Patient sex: M
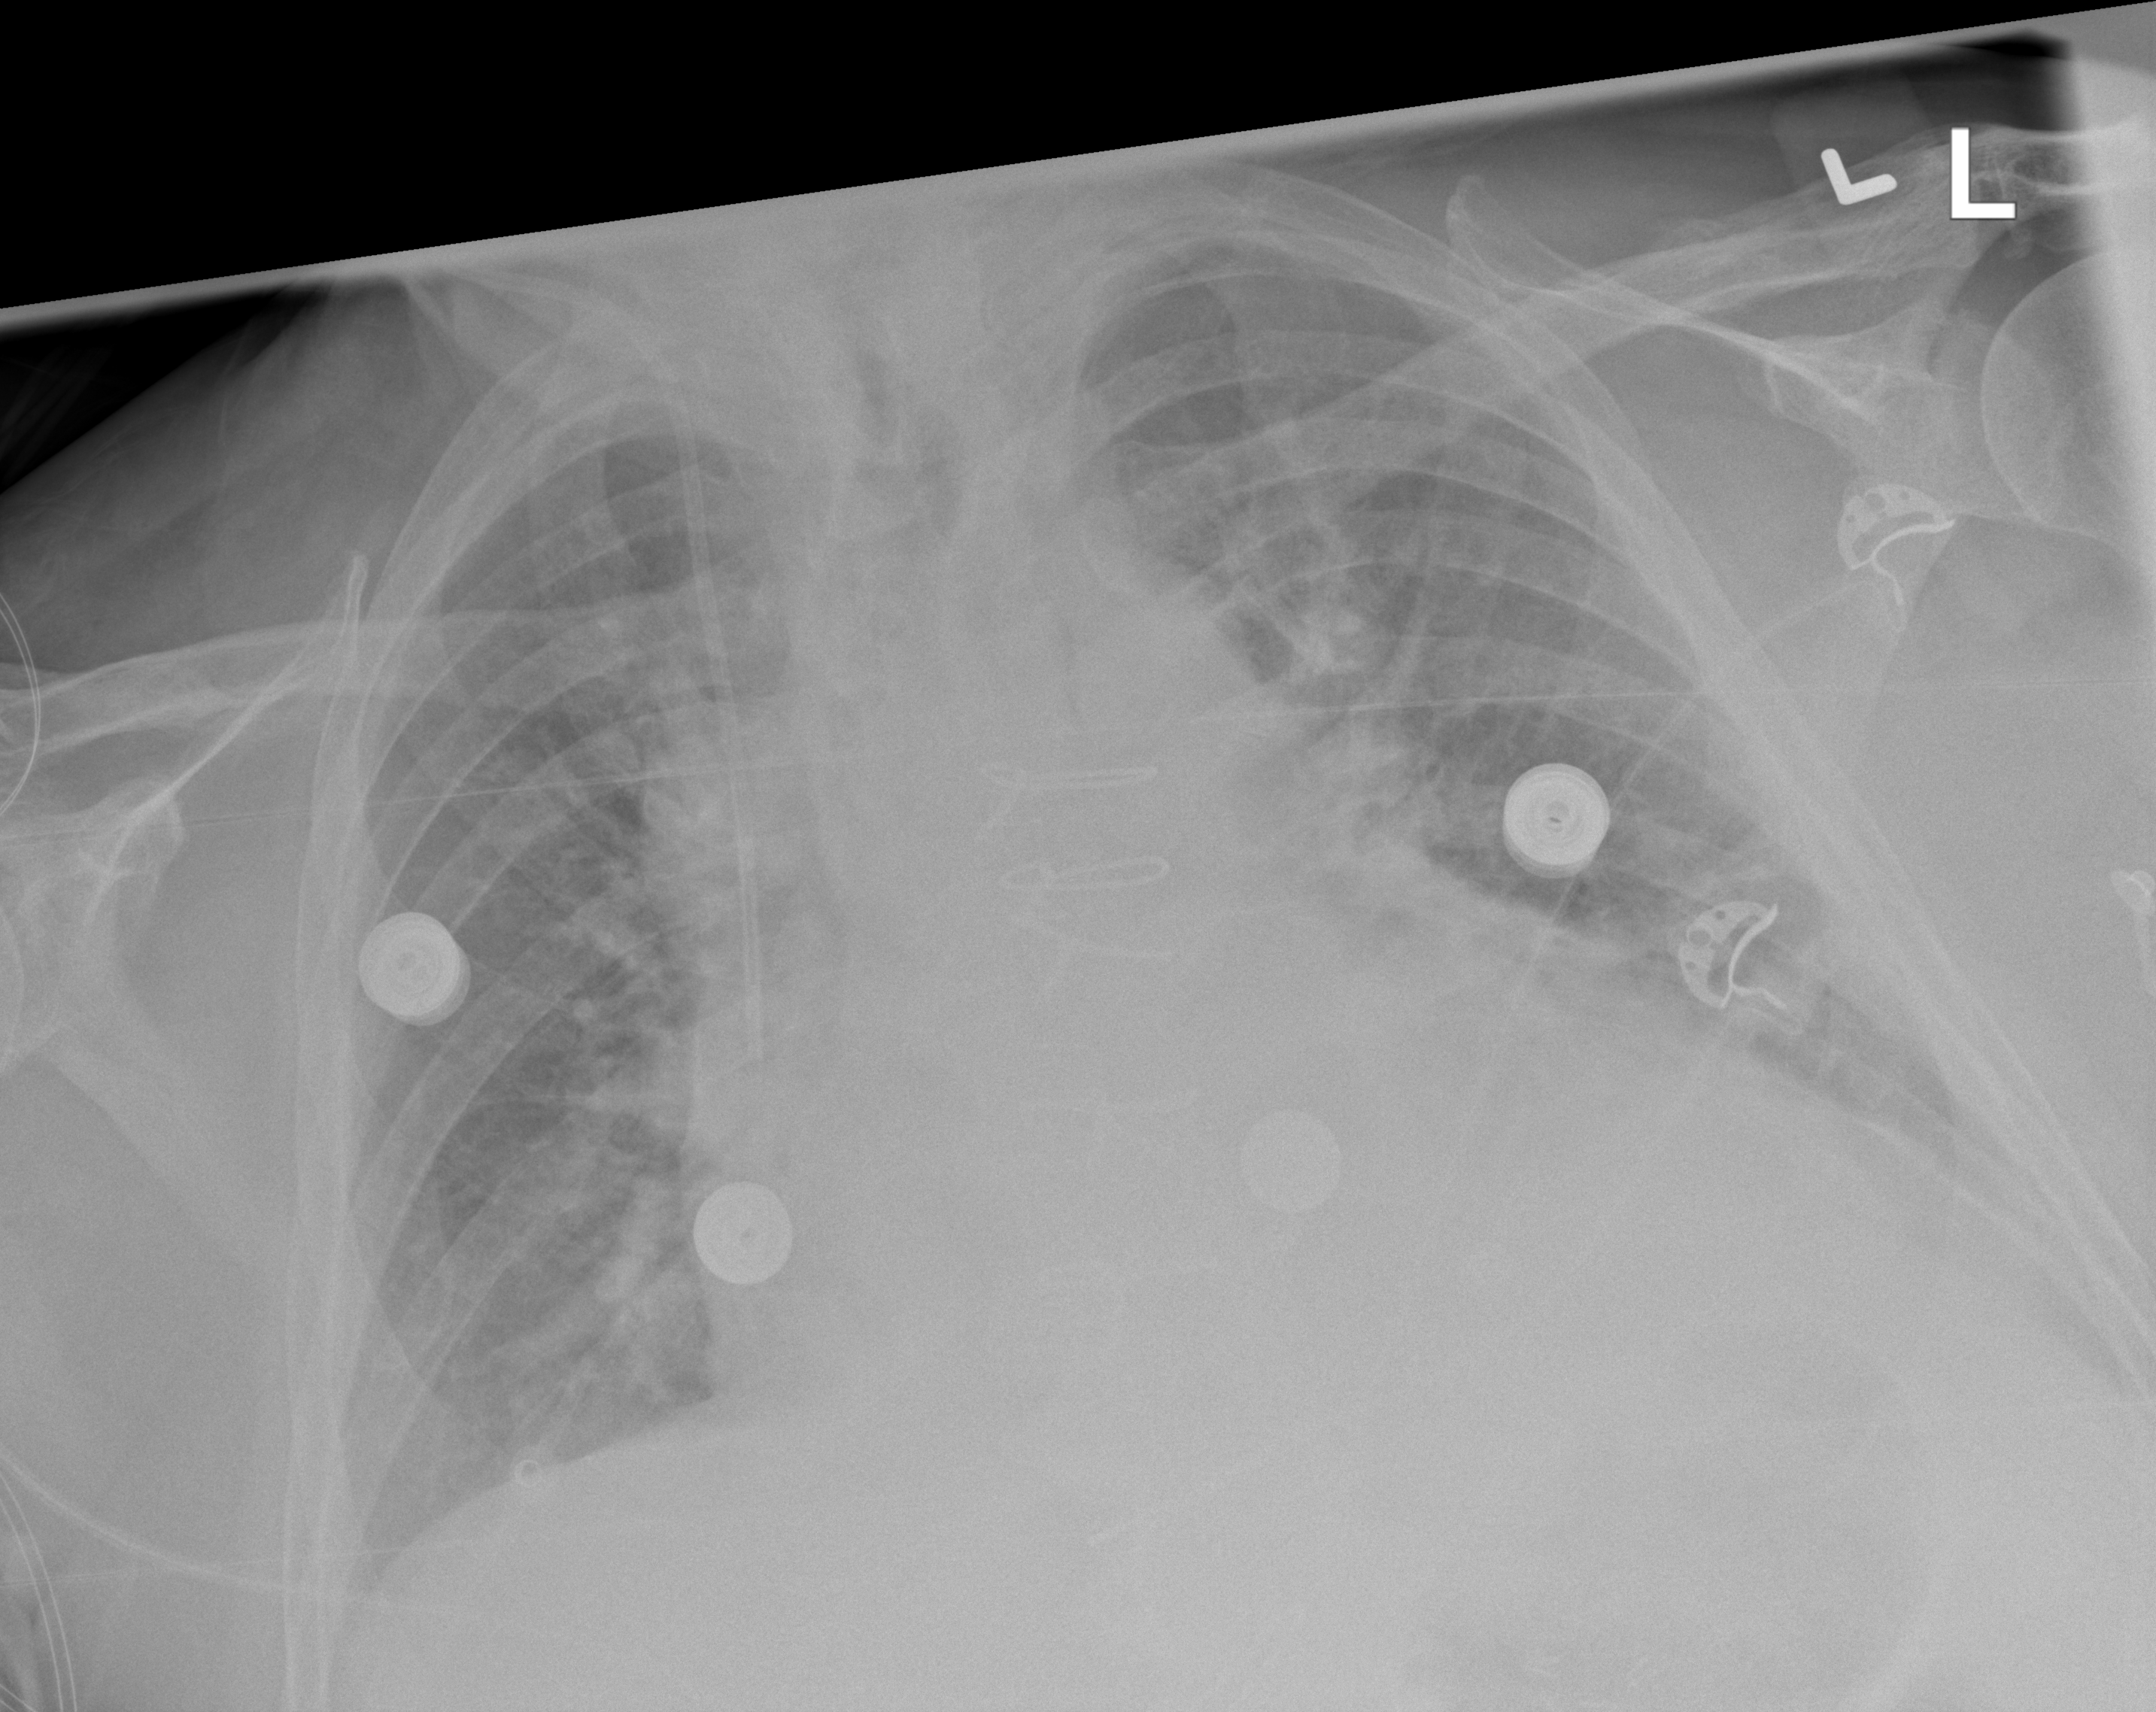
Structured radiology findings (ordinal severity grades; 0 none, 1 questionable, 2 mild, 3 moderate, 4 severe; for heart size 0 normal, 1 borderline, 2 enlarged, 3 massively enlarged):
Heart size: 2
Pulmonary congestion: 2
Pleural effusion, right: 0
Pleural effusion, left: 3
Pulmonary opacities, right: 2
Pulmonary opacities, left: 2
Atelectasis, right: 2
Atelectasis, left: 2